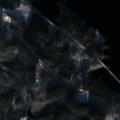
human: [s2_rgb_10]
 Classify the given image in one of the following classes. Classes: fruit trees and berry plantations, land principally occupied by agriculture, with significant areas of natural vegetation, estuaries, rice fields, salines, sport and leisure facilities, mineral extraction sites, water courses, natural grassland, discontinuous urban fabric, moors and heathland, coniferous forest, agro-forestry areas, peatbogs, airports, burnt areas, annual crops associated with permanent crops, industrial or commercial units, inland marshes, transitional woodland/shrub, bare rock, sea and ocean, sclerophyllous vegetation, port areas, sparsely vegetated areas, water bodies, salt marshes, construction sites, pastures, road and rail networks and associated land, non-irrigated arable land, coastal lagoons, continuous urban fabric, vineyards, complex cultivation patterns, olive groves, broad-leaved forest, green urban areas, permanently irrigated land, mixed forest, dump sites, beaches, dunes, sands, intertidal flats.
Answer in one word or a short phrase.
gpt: coniferous forest, mixed forest, transitional woodland/shrub, water bodies